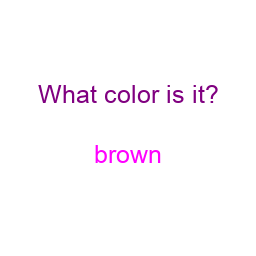
Color: magenta
Color name shown: brown
Background color: white
Question text color: purple